Question: The code below is a maze solver (taken from <URL>. It uses Start and Goal positions that were manually entered, and I need to change these coordinates each time I change the image to be solved.
Thus, I want to find a way to automatically generate these positions based on the image (it is a binary image, 0 means an empty square and 1 represents a wall).
My idea so far is to make a 'walk' outside the maze wall to determine these positions. The algorithm would visit each square and if its a zero than it would be considered as an entry/exit point.
So my question is: Does anyone know a way to visit all the squares of the outside wall to determine the entry and the goal positions? Or any other idea that would help me solve this problem?
'''
import sys
import png
from PIL import Image
# using an A* Algorithm to solve the maze
def AStar(start, goal, neighbor_nodes, distance, cost_estimate):
def reconstruct_path(came_from, current_node):
path = []
while current_node is not None:
path.append(current_node)
current_node = came_from[current_node]
return list(reversed(path))
g_score = {start: 0}
f_score = {start: g_score[start] + cost_estimate(start, goal)}
openset = {start}
closedset = set()
came_from = {start: None}
while openset:
current = min(openset, key=lambda x: f_score[x])
if current == goal:
return reconstruct_path(came_from, goal)
openset.remove(current)
closedset.add(current)
for neighbor in neighbor_nodes(current):
if neighbor in closedset:
continue
if neighbor not in openset:
openset.add(neighbor)
tentative_g_score = g_score[current] + distance(current, neighbor)
if tentative_g_score >= g_score.get(neighbor, float('inf')):
continue
came_from[neighbor] = current
g_score[neighbor] = tentative_g_score
f_score[neighbor] = tentative_g_score + cost_estimate(neighbor, goal)
return []
def is_blocked(p):
x,y = p
pixel = path_pixels[x,y]
if any(c < 225 for c in pixel):
return True
def von_neumann_neighbors(p):
x, y = p
neighbors = [(x-1, y), (x, y-1), (x+1, y), (x, y+1)]
return [p for p in neighbors if not is_blocked(p)]
def manhattan(p1, p2):
return abs(p1[0]-p2[0]) + abs(p1[1]-p2[1])
def squared_euclidean(p1, p2):
return (p1[0]-p2[0])**2 + (p1[1]-p2[1])**2
start = (400, 984)
goal = (398, 25)
path_img = Image.open(sys.argv[1])
path_pixels = path_img.load()
distance = manhattan
heuristic = manhattan
path = AStar(start, goal, von_neumann_neighbors, distance, heuristic)
for position in path:
x,y = position
path_pixels[x,y] = (255,0,0) # the solution color path is red
path_img.save(sys.argv[2]) # or path_img.save('<outputfile>[.gif|.png|etc.]')
'''
Code output:

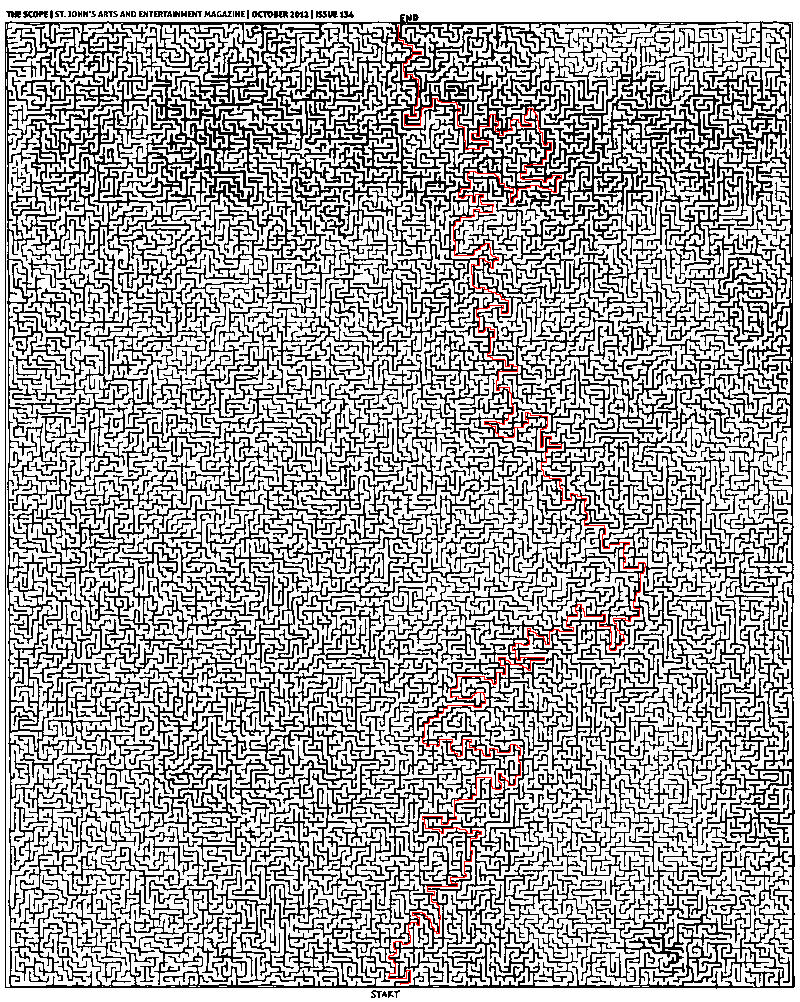
Answer: The example image you posted doesn't really have an opening at the start and the end, so finding these positions would require identifying the words written on the margin.
But in general, mazes have openings in their borders, like this one:

In this case, you can do as you suggest, walking along the image edge and finding the white pixels (value 0 in your case).
The simplest way to do this in Python is to extract each of the four edges as 1D arrays, and look for contiguous groups in those.
I'm using <URL>, because I don't have any experience with PIL. This leads to some big shortcuts, I don't have time to write out a full pixel-by-pixel algorithm. But this is what we have libraries for...
I'm hoping you see the large-scale concept here: the connected component analysis finds groups of set pixels (path pixels) that are contiguous, and treats them as a single point. The ''Center'' feature simply returns the geometric centroid for the set (average the coordinates). Instead, you could pick any one of the pixels in the set.
The code below goes wrong if the assumptions that (1) the maze stretches to the image boundaries, and (2) has only two openings, are not met.
'''
import numpy as np
import PyDIP as dip
# Starting with your 'path_pixels' image:
img = np.array(path_pixels) # convert to NumPy array by copy (so we don't modify original)
img = dip.Image(img) # convert to PyDIP image (no copy made)
img = img == 255 # binarize, path is True/1
img = dip.Any(img, process=[False,False,True]) # if this is a color image, remove color dimension
img[1:-2,1:-2] = 0 # set image interior to 0, leaving only outer path
img = dip.Label(img) # do connected component analysis -- should result in two regions
m = dip.MeasurementTool.Measure(img,features=['Center']) # find centroids for regions
start = m[1]['Center'] # randomly pick first region as start point
goal = m[2]['Center'] # ... and second region as goal point
'''